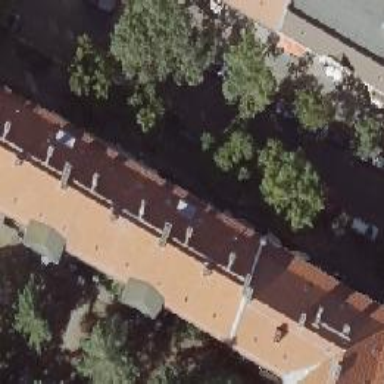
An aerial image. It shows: Hipped roof apartment building.